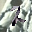
Label: 2